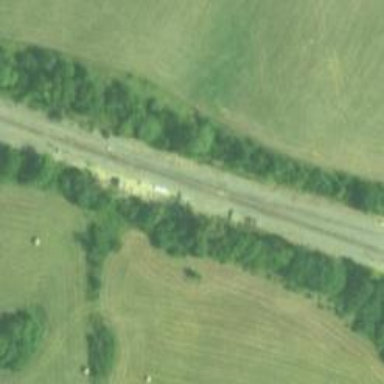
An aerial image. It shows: Junction on the railway.